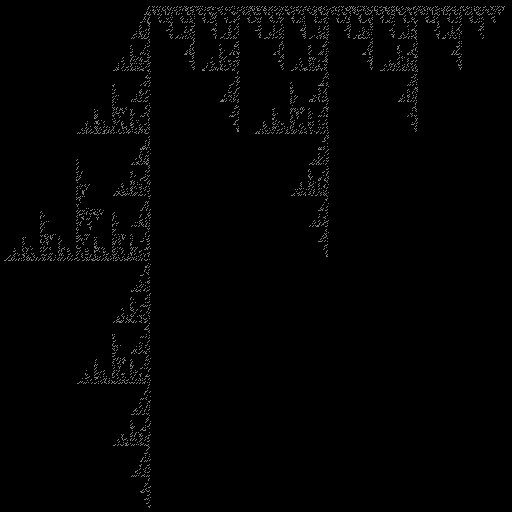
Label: binary